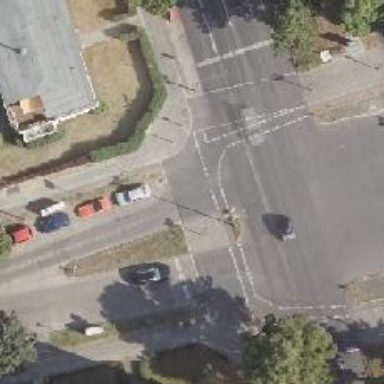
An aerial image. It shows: Crossing with traffic signals.